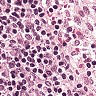
Metastatic tissue present: no